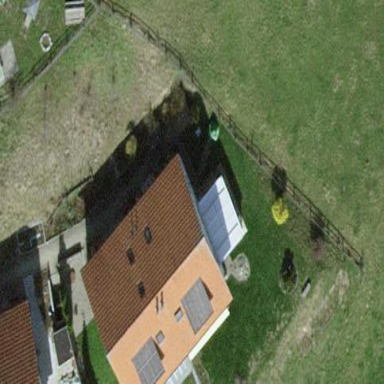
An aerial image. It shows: Semi-detached house.